Field crop: maize
Growth stage: 2
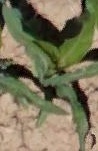
Species: maize